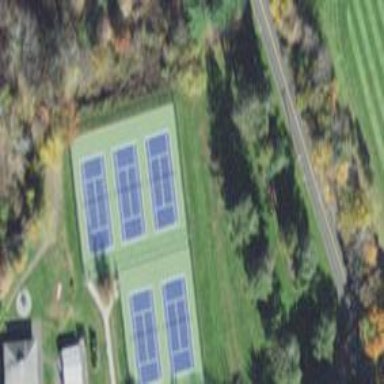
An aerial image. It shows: Tennis court in leisure pitch.